Identify the alterations between these two images.
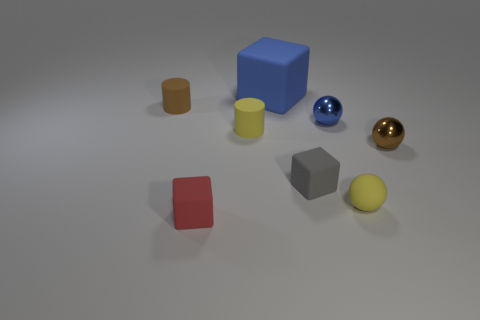
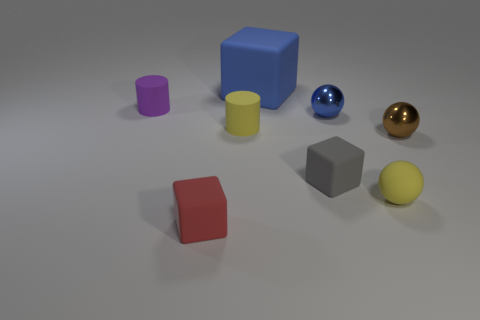
the brown cylinder turned purple
the tiny brown matte object changed to purple
the small brown matte cylinder to the left of the big cube changed to purple
the small brown matte thing turned purple
the small brown rubber cylinder to the left of the big block turned purple
the small brown matte cylinder behind the tiny yellow cylinder turned purple
the small brown rubber cylinder that is on the left side of the small rubber ball changed to purple